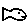
Label: fish